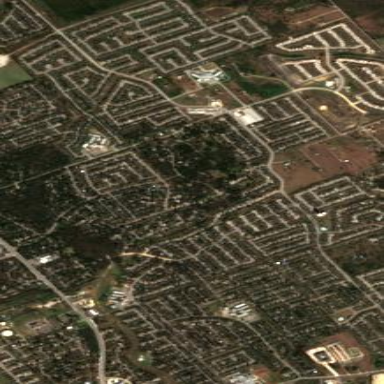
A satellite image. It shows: Residential area consisting of single-family homes.